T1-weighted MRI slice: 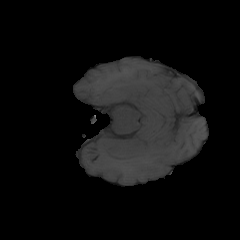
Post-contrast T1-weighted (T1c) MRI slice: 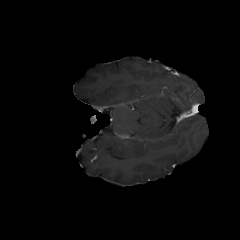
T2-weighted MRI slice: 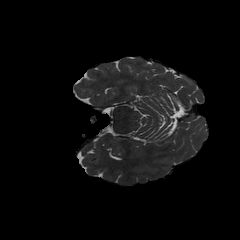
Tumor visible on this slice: no